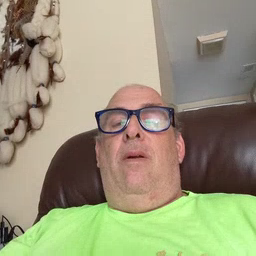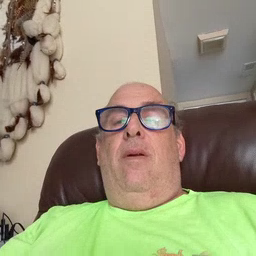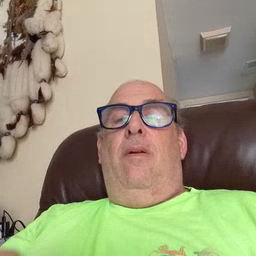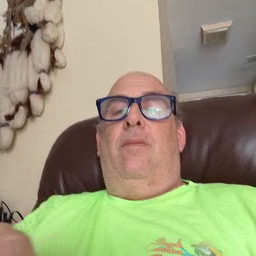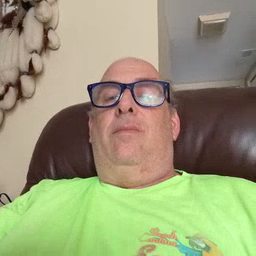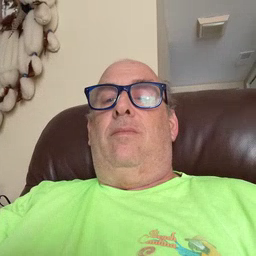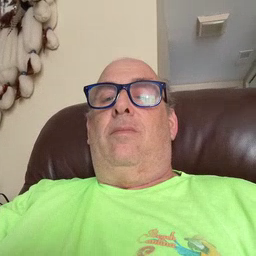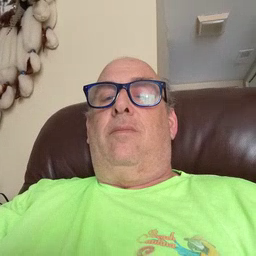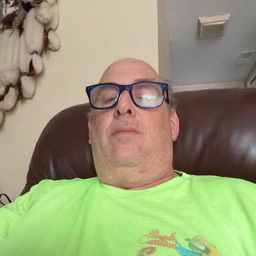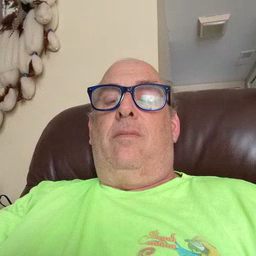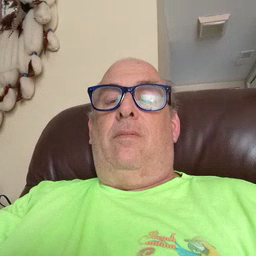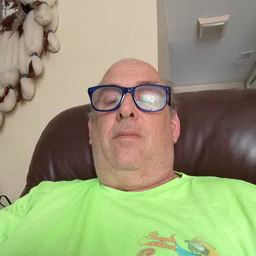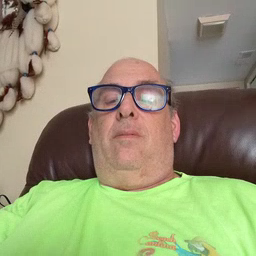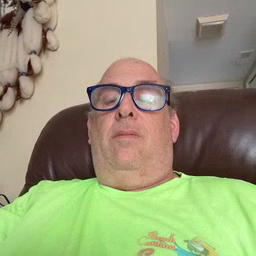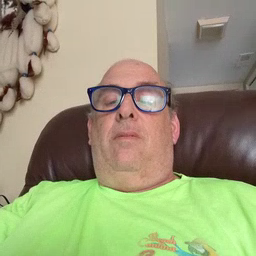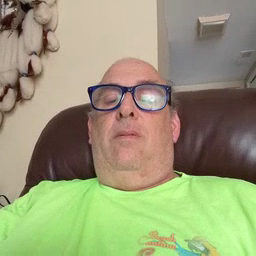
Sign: puppy